Question: I am using a RAW SQL query to get the record of each week's sale and then sum it up and show it on the web page. Here's my query:
'''
sales = addCustomer.objects.raw("SELECT SUM(productPrice) FROM cms_addcustomer WHERE date <= %s and date >= %s", [startdate, weekDate])
'''
Already using the datetime library to get the date and everything is working fine on this end.
However, when I try to display the result I get this message on my webpage:
'''
Total Sales: Rs.<RawQuerySet: SELECT
SUM(productPrice) FROM cms_addcustomer WHERE
date <= 2020-07-29 and date >= 2020-07-23>
'''
As also shown in this screenshot

addCustomer Model:
'''
from django.db import models
from datetime import date
class addCustomer(models.Model):
customerName = models.CharField(max_length=100)
productName = models.CharField(max_length=100)
productPrice = models.IntegerField()
date = models.DateField(default=date.today)
commission = models.IntegerField()
'''
I have read most of the answers on Stack Overflow but I was unable to understand them as I am complete beginner. How can I fix this?
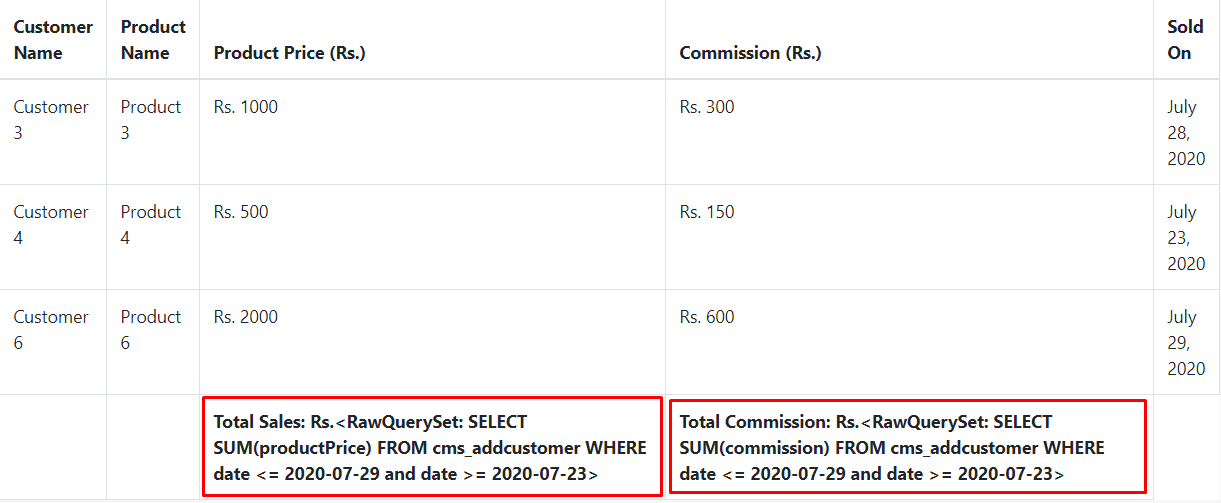
Answer: You can create a query with <URL>:
'''
from django.db.models import Sum
total = addCustomer.objects.filter(
date__range=(weekDate, startDate)
).aggregate(
total_productprice=Sum('productPrice')
)['total_productprice']
'''
here 'total' will thus retrieve the sum of the 'productPrice' values in the range.
For your 'date' field, you might want to use a <URL>, this will not only set the field value to the current date, but also make the field non-editable by default:
'''
class addCustomer(models.Model):
customerName = models.CharField(max_length=100)
productName = models.CharField(max_length=100)
productPrice = models.IntegerField()
date = models.DateField(auto_now_add=True, db_index=True)
commission = models.IntegerField()
'''
---
> : normally the name of the fields in a Django model are written in , not , so it should be: 'product_price' instead of 'productPrice'.